Interaction volume radius: 5 \u00c5
Interaction volume height: 15 \u00c5
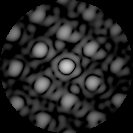
Disorder parameter: 0.266